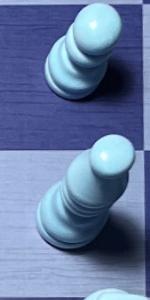
Label: Bishop_White